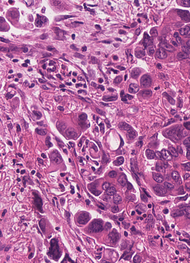
Tumor epithelial tissue: yes
Tumor-associated stroma tissue: yes
Normal tissue: no